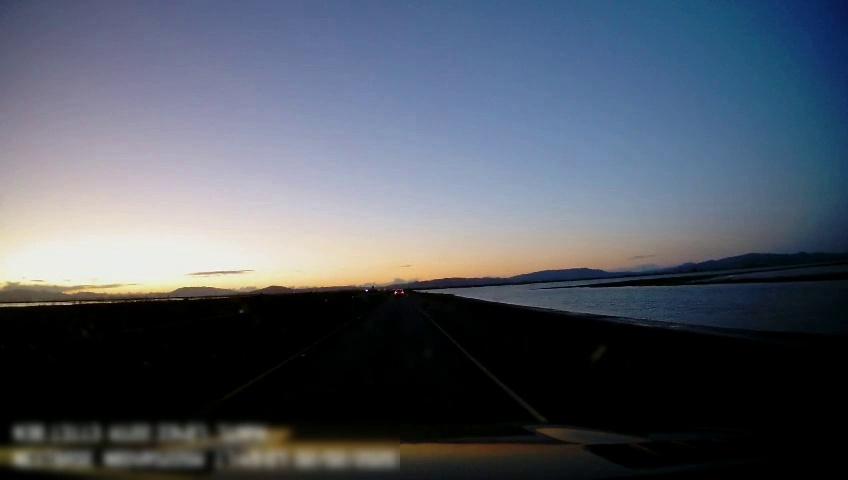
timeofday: Dusk/Dawn/Twilight
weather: Sunny
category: Drivable Space
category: Vehicles | Car
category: Lanes | Current Lane
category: Lanes | Current Lane